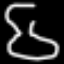
Label: hourglass